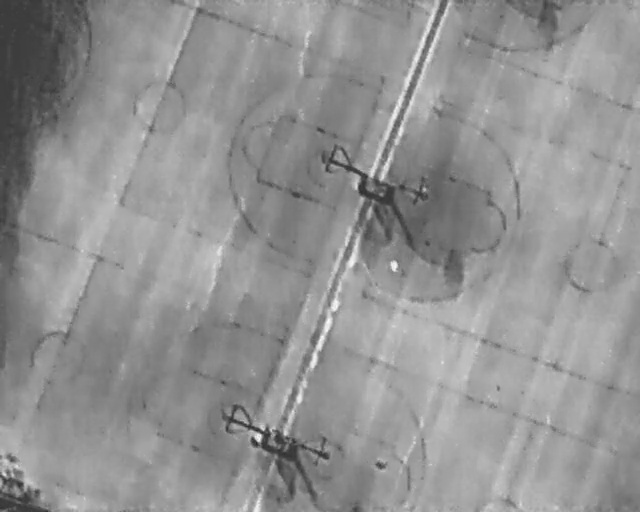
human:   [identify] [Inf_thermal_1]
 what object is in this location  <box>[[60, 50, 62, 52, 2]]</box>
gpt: <ref>1 small person at the center</ref>